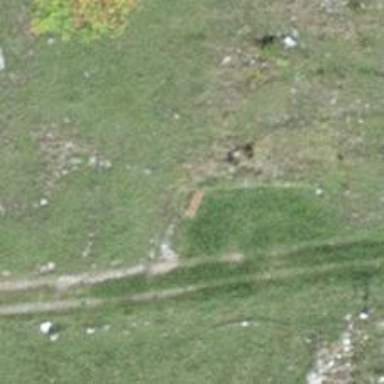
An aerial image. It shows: Bench.